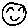
Label: smiley face